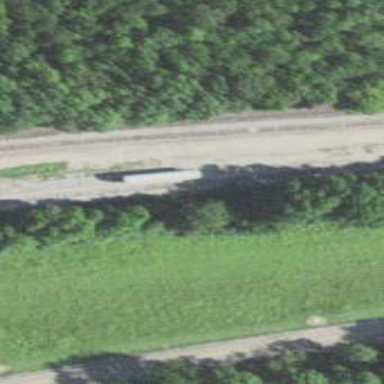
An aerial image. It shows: Railway siding for service.